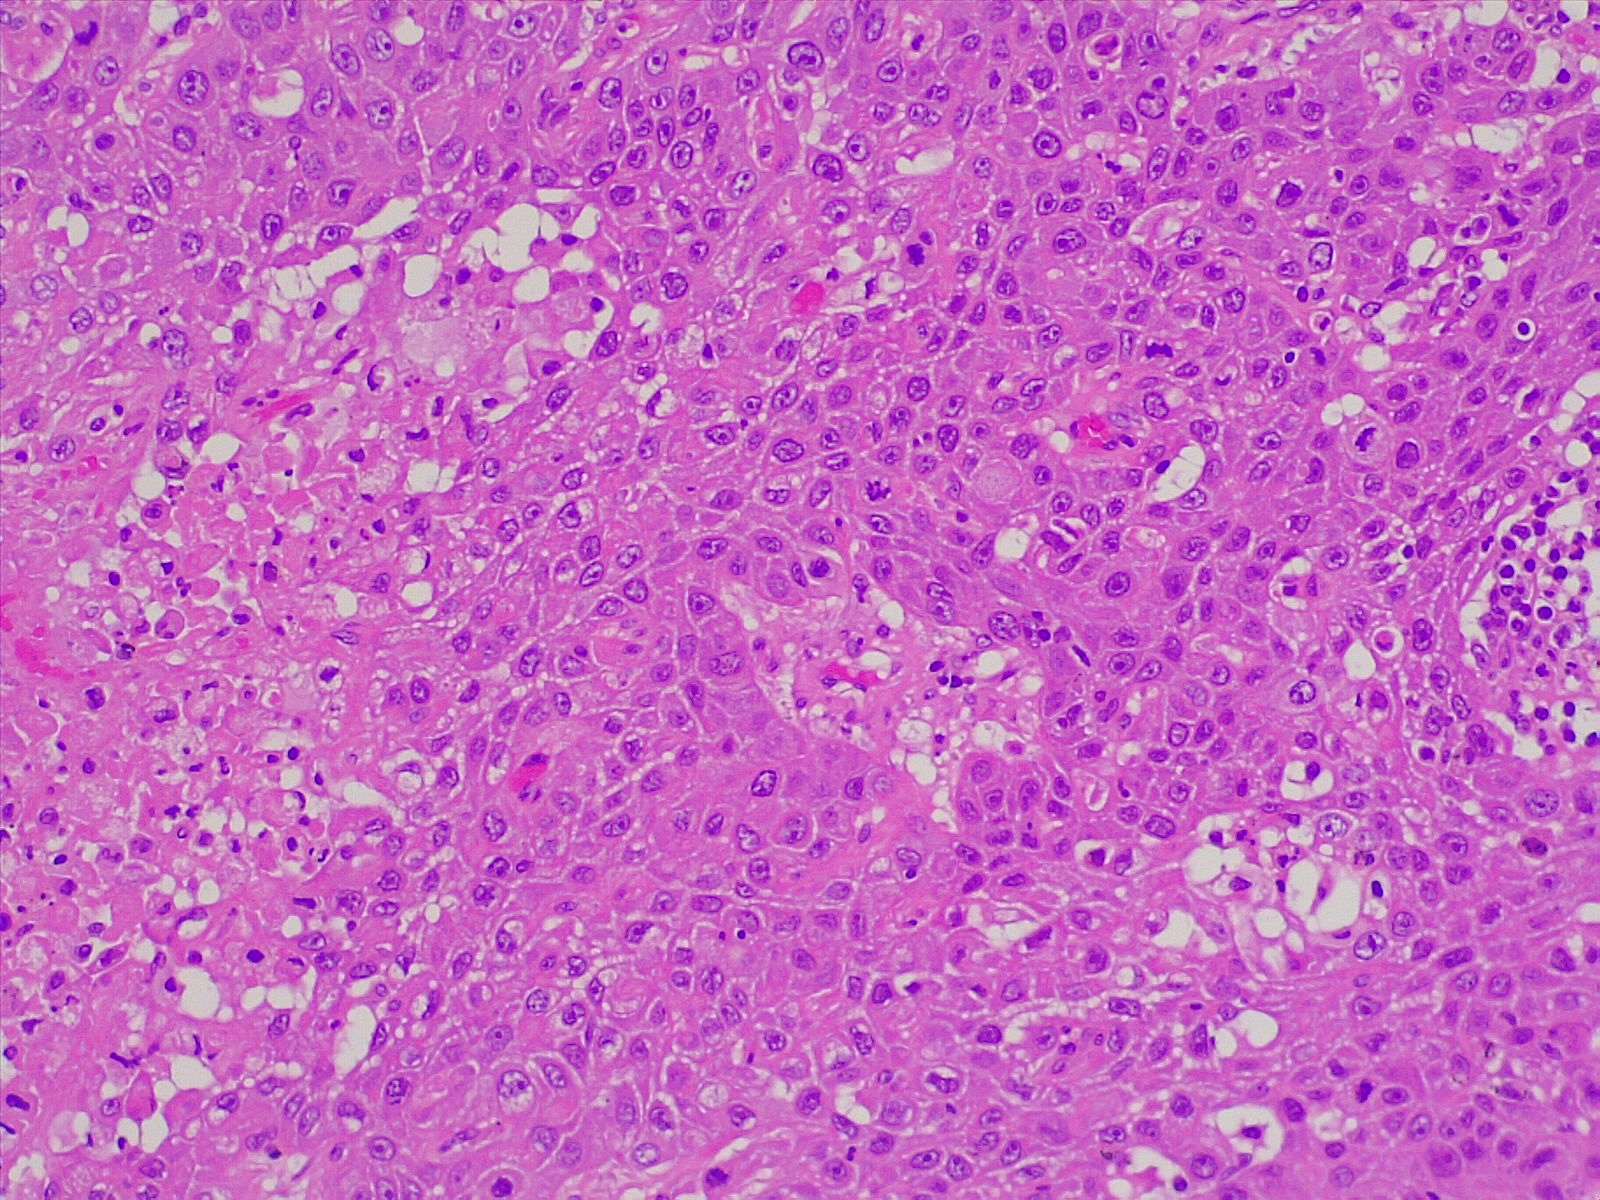
Label: lung squamous cell carcinoma, poorly differentiated